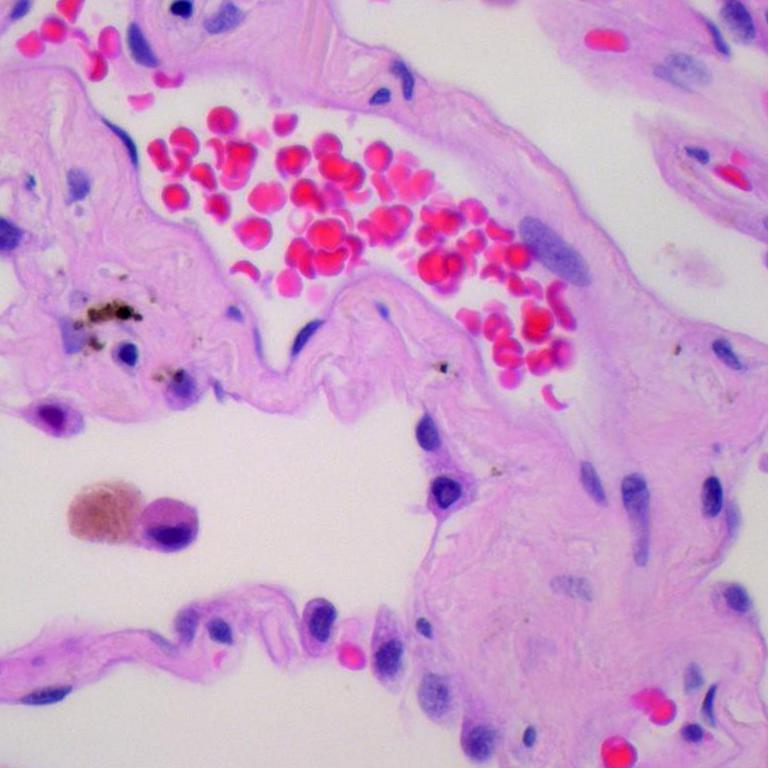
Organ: lung
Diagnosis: benign